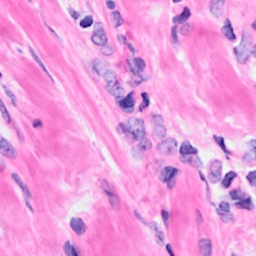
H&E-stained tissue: Breast